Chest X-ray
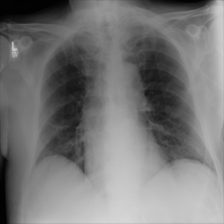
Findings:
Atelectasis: negative
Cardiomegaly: negative
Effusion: negative
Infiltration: negative
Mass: negative
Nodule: negative
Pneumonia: negative
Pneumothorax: negative
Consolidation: negative
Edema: negative
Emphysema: negative
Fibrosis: negative
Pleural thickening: negative
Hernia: negative